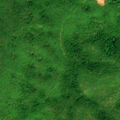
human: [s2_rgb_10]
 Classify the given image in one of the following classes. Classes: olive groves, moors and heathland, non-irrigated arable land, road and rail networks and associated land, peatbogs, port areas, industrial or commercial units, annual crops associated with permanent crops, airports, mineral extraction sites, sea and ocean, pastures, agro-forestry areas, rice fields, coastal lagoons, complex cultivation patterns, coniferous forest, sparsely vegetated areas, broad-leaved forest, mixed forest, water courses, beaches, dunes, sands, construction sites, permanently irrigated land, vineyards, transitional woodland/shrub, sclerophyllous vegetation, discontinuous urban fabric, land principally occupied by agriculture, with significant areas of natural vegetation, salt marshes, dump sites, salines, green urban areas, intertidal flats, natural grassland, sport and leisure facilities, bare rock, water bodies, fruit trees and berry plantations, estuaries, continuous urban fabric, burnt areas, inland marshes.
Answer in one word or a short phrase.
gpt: broad-leaved forest